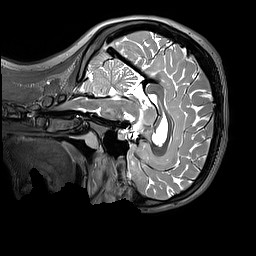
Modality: T2w
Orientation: sagittal
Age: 12
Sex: female
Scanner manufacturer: siemens
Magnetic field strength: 3 T
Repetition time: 3.2 s
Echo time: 0.408 s